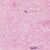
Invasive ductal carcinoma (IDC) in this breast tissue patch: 0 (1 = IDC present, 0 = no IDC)